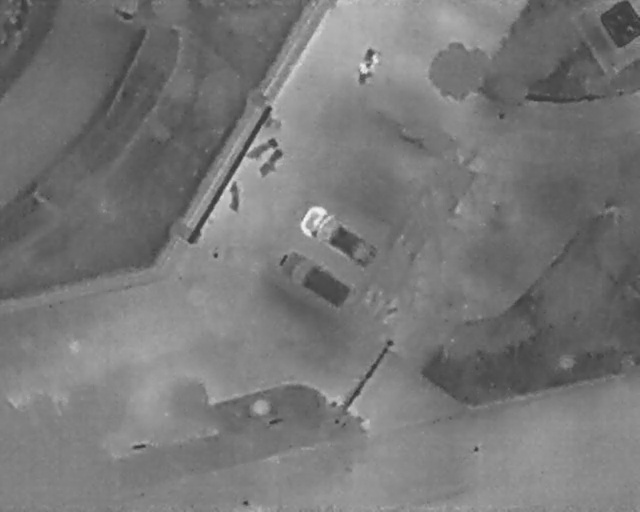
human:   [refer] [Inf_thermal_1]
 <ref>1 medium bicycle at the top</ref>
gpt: <box>[[39, 26, 41, 32, 156]]</box>